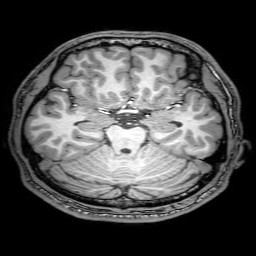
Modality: T1w
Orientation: coronal